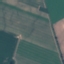
Land use / land cover: AnnualCrop